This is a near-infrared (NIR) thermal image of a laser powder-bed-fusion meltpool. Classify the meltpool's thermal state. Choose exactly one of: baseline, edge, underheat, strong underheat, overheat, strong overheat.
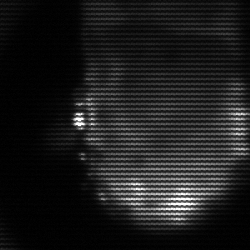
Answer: baseline